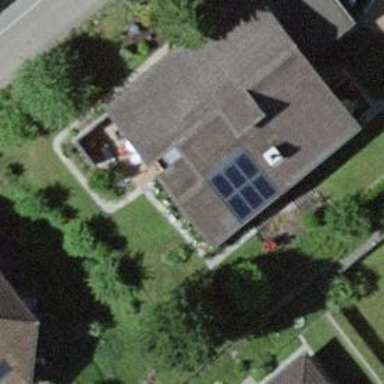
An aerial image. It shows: Solar power generator utilizing photovoltaic technology with solar photovoltaic panels.